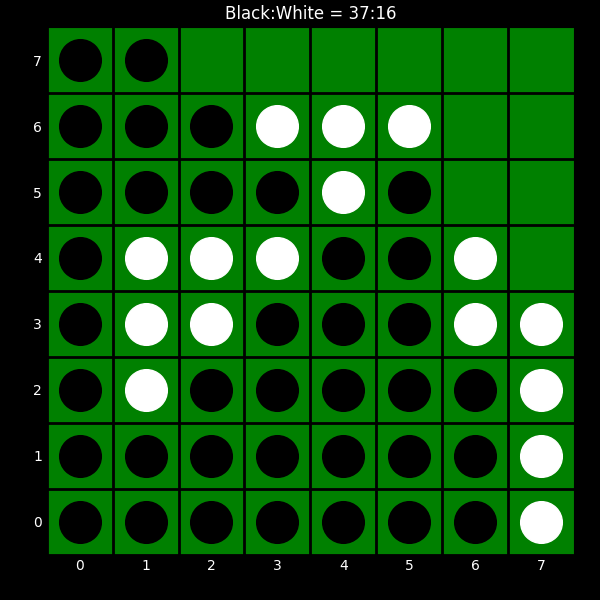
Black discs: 37
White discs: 16